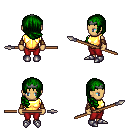
a pixel art fantasy rpg character, female body template, human, tanned skin, gold chest armor, red pants, green right-swept hairstyle, iron tiara, leather bracers, metal boots, spear, four views (front, back, left, right), 2x2 character sprite sheet, small pixel art, hard edges, no anti-aliasing